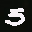
Label: 5